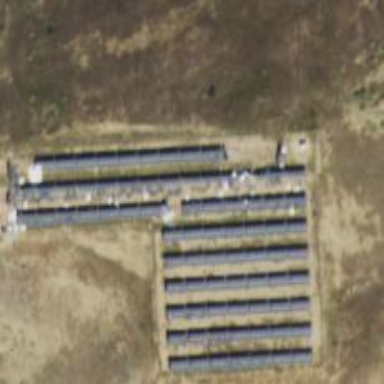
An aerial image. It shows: Solar power plant with electricity output. The plant uses photovoltaic method with solar as its source. It consists of solar photovoltaic panels.